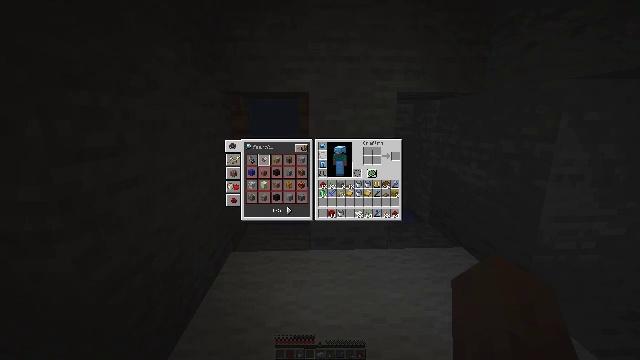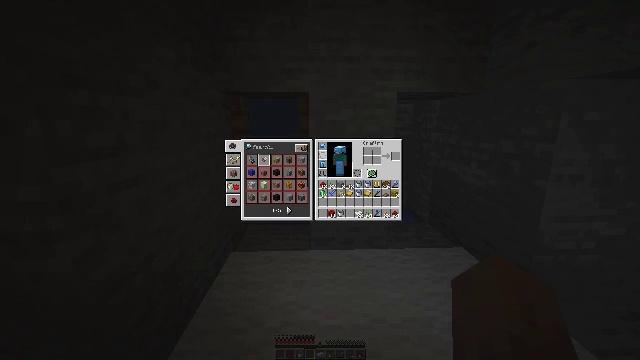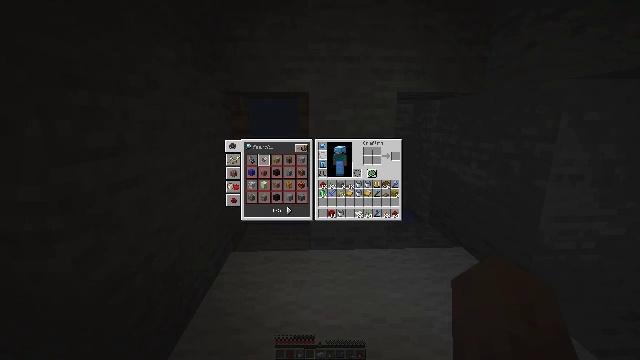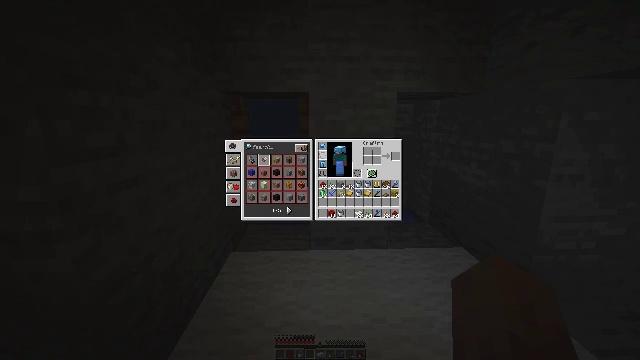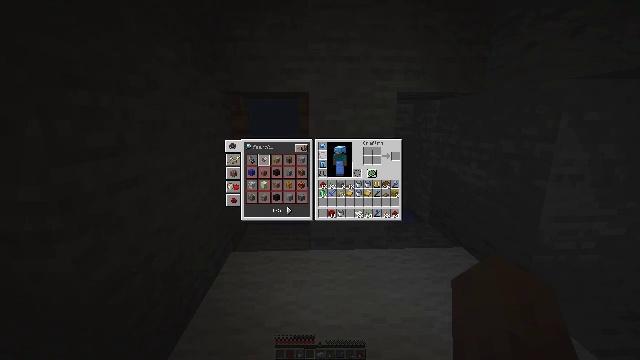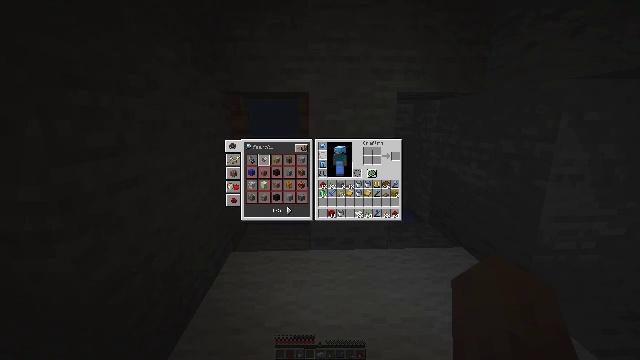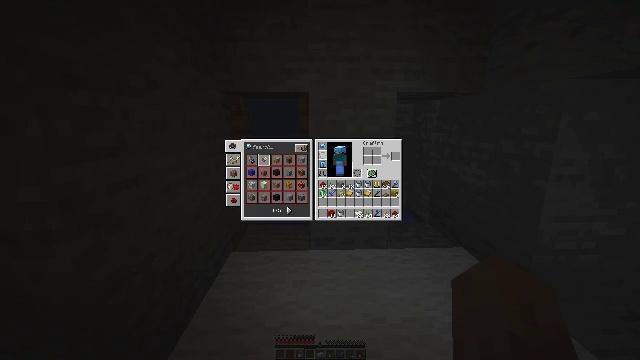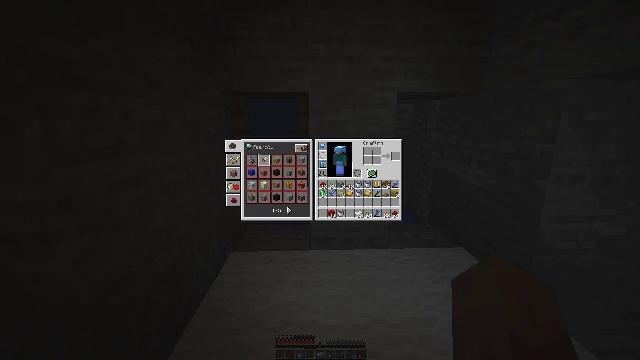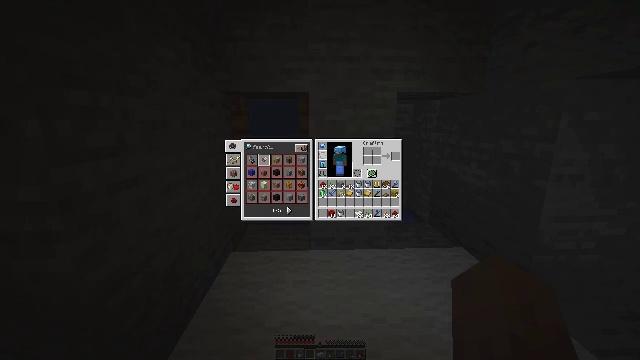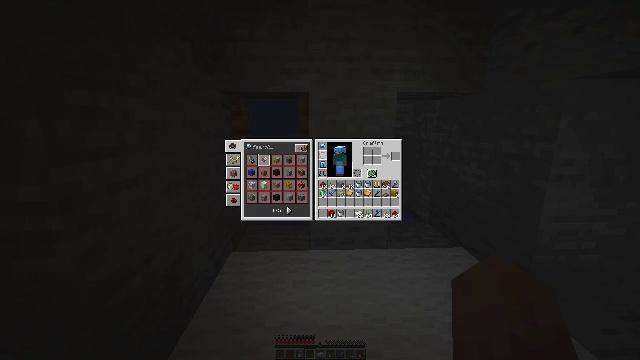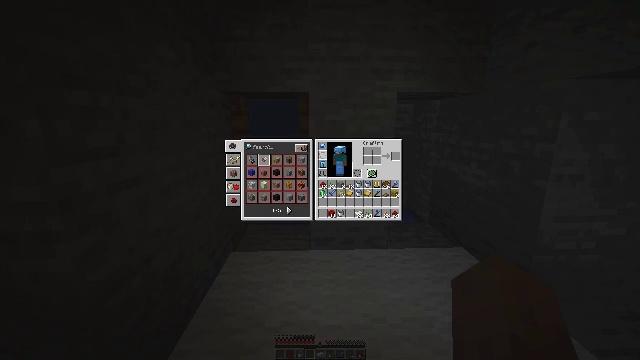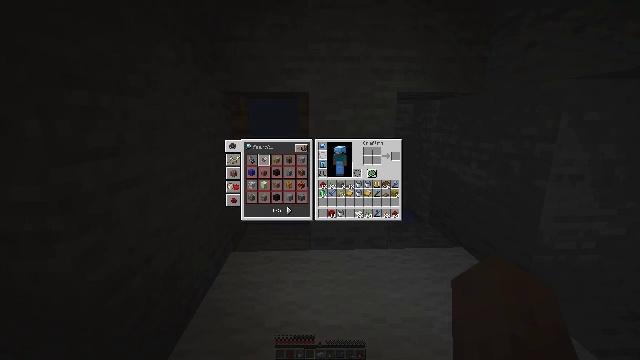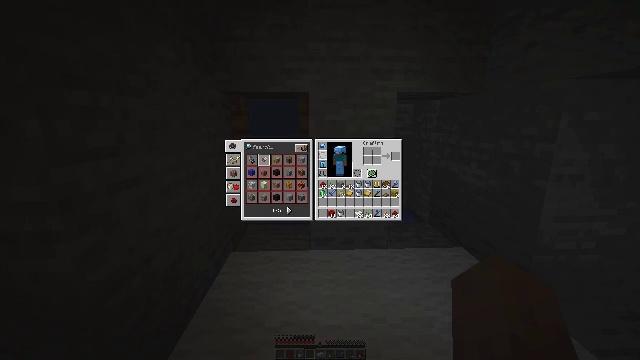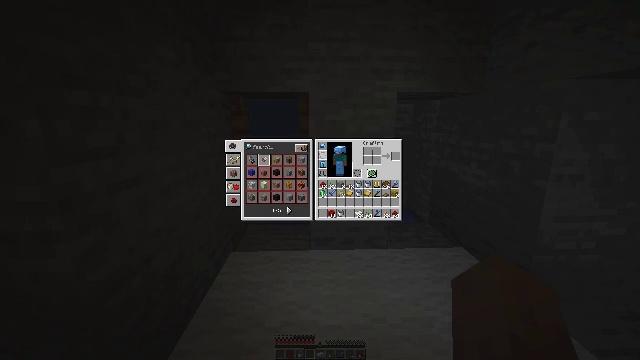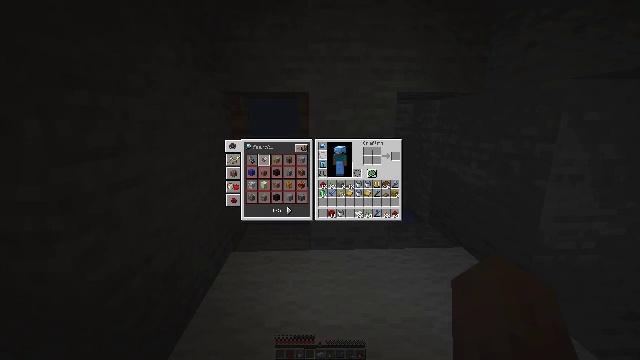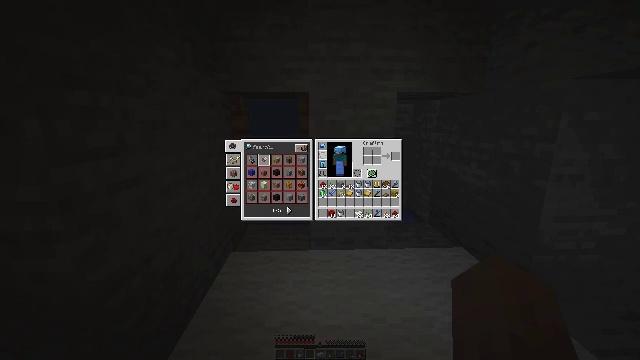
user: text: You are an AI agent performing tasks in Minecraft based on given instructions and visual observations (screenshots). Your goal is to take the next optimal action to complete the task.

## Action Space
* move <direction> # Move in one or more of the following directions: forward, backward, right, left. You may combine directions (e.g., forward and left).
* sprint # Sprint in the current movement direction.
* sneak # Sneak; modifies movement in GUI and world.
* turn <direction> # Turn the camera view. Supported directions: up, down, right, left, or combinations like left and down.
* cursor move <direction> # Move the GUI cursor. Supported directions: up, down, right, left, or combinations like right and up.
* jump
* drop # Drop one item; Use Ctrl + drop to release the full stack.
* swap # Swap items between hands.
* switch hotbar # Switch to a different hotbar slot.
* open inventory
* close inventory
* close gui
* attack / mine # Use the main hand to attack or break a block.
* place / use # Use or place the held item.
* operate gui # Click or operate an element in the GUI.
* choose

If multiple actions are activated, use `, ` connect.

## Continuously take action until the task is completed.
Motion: motion action
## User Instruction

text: Remove an iron ingot from the inventory.
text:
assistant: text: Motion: no_op
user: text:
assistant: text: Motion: no_op
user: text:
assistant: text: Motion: no_op
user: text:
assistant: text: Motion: no_op
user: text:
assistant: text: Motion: no_op
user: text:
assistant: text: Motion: no_op
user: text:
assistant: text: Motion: no_op
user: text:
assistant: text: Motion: no_op
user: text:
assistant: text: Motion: no_op
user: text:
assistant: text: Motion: no_op
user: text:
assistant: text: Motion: no_op
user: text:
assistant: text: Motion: no_op
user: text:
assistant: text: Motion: no_op
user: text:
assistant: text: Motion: no_op
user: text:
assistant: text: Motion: no_op
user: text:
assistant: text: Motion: no_op
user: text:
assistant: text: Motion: no_op
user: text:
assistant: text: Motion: no_op
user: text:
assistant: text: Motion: no_op
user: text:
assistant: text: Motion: no_op
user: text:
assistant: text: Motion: no_op
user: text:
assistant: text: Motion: no_op
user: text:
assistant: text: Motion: no_op
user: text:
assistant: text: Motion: no_op
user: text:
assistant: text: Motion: no_op
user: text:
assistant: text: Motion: no_op
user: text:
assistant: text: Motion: no_op
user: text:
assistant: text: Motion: no_op
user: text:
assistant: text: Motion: no_op
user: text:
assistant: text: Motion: no_op